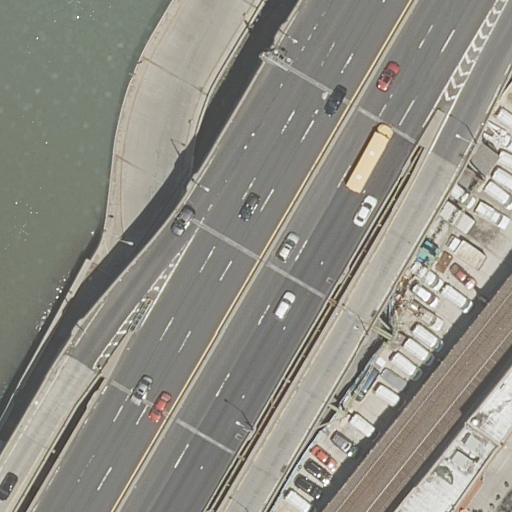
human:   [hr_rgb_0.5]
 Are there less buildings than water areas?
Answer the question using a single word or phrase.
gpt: no

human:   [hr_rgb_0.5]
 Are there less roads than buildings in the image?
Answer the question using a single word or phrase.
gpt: no

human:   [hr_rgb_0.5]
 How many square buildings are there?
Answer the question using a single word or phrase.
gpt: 0

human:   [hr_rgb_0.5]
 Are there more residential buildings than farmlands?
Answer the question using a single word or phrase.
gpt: yes

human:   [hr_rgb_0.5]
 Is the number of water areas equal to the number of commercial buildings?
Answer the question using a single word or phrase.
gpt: no

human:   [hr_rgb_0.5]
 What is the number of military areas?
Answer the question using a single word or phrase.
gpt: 0

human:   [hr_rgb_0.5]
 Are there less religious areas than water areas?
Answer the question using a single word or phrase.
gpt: yes

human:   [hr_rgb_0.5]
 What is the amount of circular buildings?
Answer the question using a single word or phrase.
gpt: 0

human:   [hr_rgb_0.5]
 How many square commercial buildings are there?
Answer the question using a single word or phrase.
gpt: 0

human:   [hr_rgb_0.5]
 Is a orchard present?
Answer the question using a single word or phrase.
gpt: no

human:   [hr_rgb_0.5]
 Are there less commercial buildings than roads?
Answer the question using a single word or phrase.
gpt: yes

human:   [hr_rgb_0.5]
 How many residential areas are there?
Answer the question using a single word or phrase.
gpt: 0

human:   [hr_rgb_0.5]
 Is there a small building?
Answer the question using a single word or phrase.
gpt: no

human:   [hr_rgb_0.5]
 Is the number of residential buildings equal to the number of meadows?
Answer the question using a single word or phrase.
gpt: no

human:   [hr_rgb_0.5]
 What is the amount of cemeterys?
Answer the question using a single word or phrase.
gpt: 0

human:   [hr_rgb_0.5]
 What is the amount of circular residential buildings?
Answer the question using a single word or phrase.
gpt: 0

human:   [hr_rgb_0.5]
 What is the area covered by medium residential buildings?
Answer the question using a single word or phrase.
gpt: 237m2

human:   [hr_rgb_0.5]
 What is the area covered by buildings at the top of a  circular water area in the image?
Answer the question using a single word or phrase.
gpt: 0m2

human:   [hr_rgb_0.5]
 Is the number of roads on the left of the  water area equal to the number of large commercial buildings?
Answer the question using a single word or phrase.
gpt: yes

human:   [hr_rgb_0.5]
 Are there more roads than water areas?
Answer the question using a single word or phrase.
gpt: yes

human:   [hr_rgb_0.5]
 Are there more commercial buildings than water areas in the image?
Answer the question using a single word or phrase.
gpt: no

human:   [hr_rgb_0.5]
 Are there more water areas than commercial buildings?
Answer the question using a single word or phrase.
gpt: yes

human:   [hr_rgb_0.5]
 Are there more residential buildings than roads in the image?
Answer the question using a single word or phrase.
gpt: no

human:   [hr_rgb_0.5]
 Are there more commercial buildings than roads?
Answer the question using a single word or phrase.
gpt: no

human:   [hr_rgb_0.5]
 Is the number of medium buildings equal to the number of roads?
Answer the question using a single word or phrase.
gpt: no

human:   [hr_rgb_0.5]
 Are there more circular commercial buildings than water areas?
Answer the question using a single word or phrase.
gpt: no

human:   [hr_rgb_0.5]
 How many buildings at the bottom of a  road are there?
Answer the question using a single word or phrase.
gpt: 1

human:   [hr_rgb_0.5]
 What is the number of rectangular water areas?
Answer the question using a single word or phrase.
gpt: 0

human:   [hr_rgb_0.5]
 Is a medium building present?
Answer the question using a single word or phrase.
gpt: yes

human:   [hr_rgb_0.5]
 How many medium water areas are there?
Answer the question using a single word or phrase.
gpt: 0

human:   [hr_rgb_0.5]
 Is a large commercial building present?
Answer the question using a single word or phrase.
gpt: no

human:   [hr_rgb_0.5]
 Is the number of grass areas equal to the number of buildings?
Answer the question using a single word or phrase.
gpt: no

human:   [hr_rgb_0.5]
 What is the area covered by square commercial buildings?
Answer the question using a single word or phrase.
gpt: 0m2

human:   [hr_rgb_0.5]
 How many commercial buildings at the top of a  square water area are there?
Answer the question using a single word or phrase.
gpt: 0

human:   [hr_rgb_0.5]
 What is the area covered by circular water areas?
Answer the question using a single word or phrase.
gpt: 0m2

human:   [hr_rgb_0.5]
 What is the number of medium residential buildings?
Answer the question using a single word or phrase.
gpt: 1